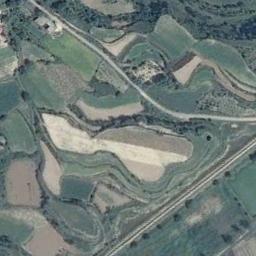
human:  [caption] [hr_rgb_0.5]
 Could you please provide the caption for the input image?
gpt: A large layer of brown and green mixed terraces with several winding narrow paths .

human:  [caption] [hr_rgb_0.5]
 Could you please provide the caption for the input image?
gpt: There is a row of grey houses beside the terraces .

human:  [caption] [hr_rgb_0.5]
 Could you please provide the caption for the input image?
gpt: The bare and green terrace is next to some trees .

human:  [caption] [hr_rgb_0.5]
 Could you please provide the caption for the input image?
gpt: Many green plants are on the terrace .

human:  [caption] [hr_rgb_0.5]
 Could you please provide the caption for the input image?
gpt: There are many green terraces and some yellow ones .